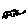
Label: cat